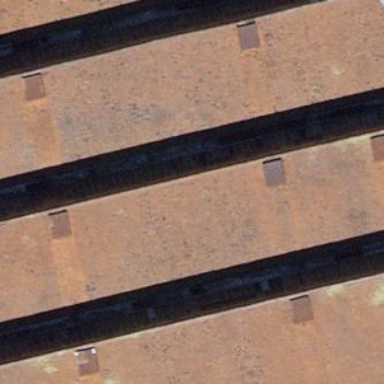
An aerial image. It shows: Industrial building with sawtooth-shaped rosy brown roof.